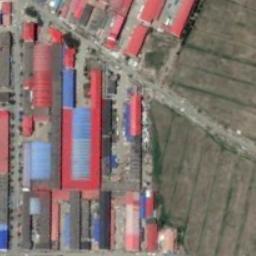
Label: industrial_area